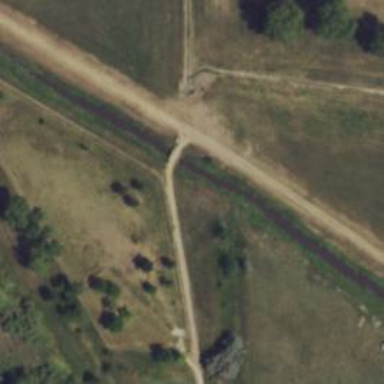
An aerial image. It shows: Culvert underpass for canal.